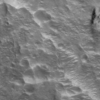
Label: not_dusty